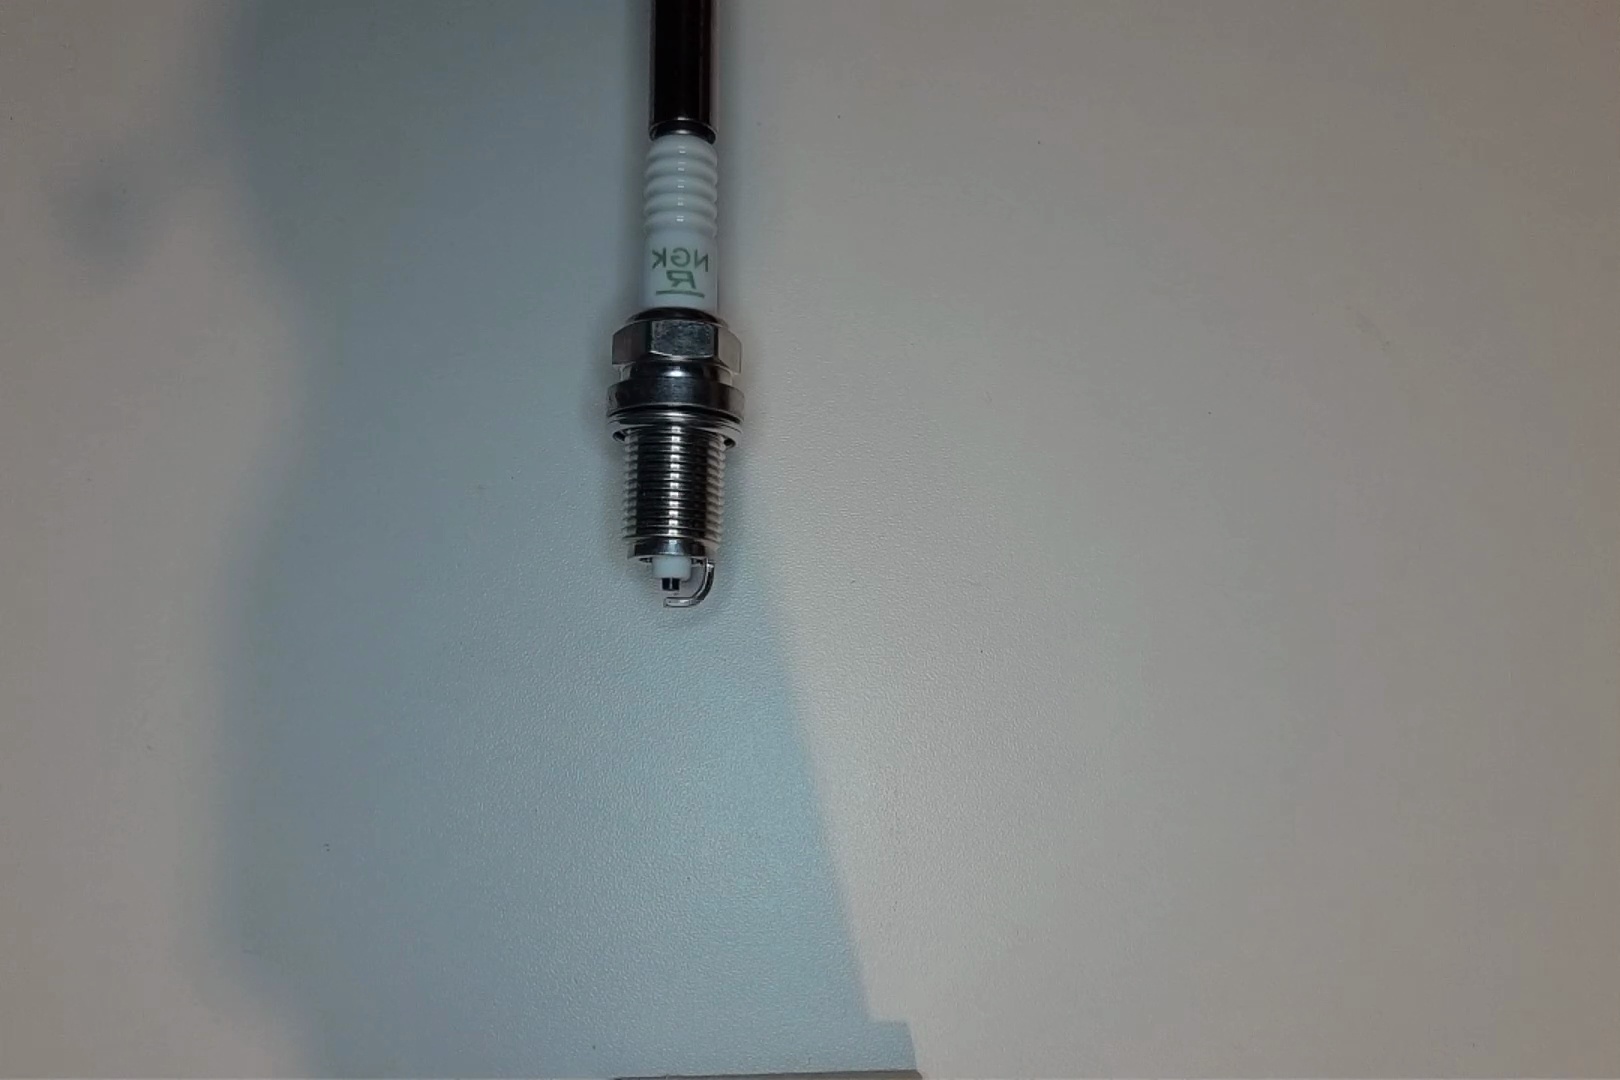
Label: no anomaly